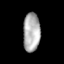
Tissue: lung
Cell type: Others
Senescence score: 0.203
Nuclear area (px): 644
Mean DAPI intensity: 175.382